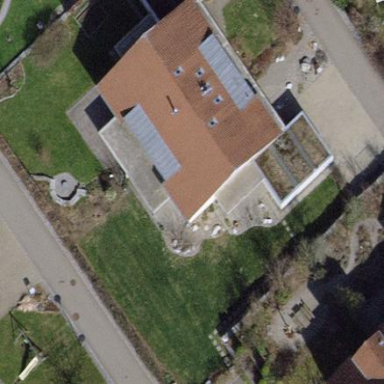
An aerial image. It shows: Terrace building.